Aerial crown-view tile of a tropical tree (Barro Colorado Island, Panama), acquired 20250414:
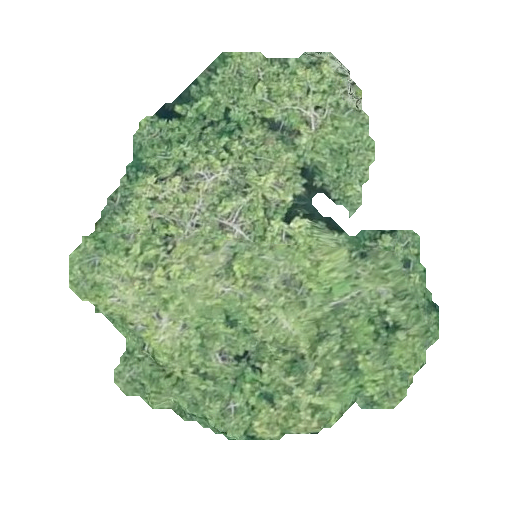
Species: Virola surinamensis
GBIF accepted scientific name: Virola surinamensis
Crown area: 143.842 m²